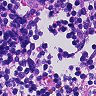
Metastatic tissue present: no